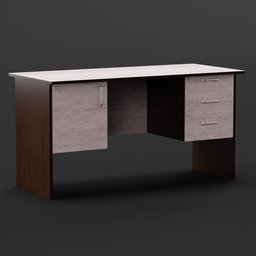
Label: furniture